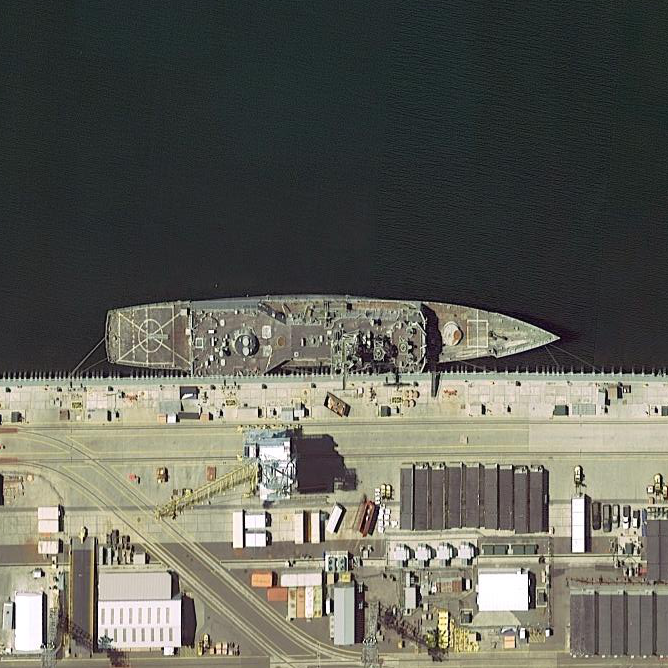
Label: Ticonderoga-class_cruiser